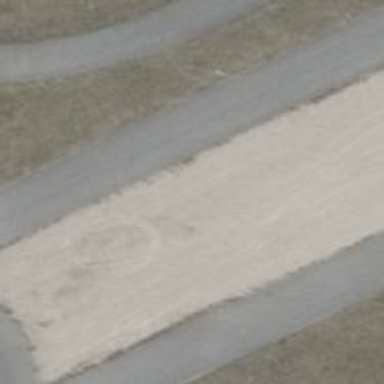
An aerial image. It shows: Sandy track with grade2 surface.